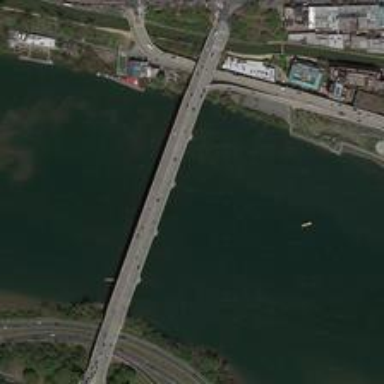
The long brige traverses this wide river and it also makes two parts of urban area connected .